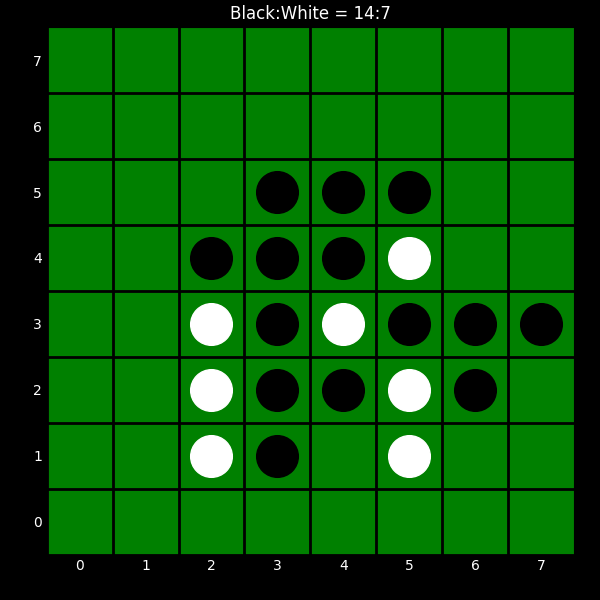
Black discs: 14
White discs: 7